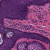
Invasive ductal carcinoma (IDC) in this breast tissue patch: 0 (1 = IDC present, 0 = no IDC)